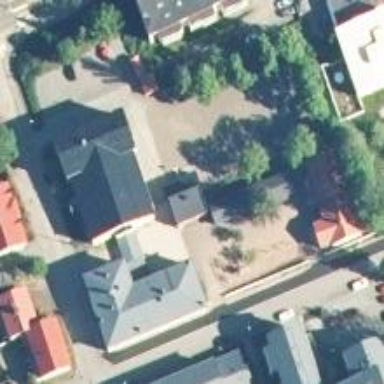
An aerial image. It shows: School.